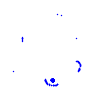
Particle: pion